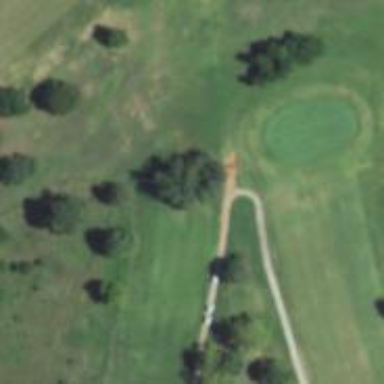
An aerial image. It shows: Service road designated as golf cart path.